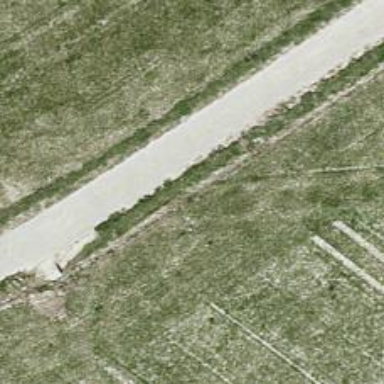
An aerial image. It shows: Concrete track with grade1 quality.